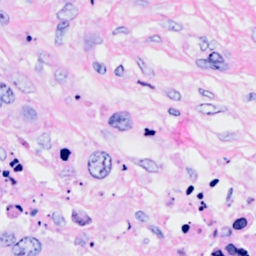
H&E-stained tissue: Breast